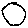
Label: circle